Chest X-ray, AP view. Patient: 55 years old, sex M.
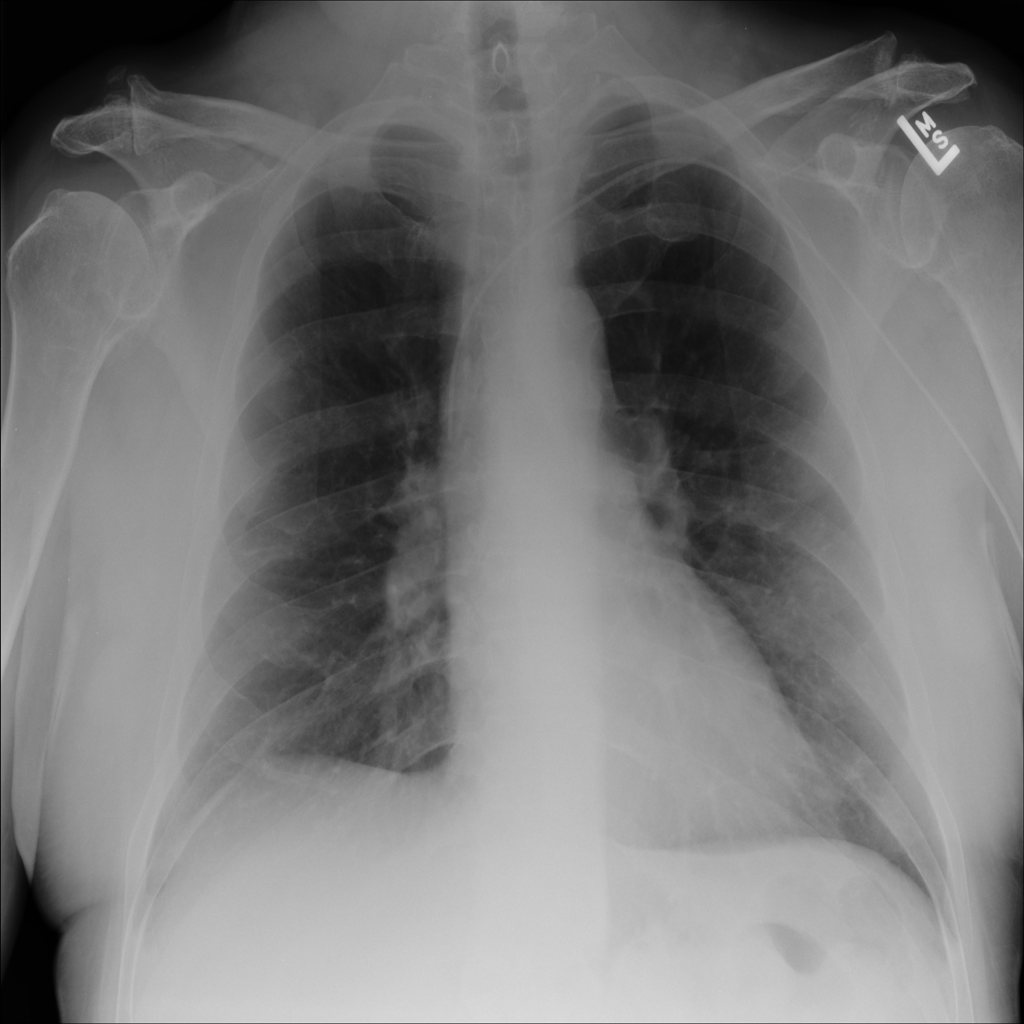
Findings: No Finding